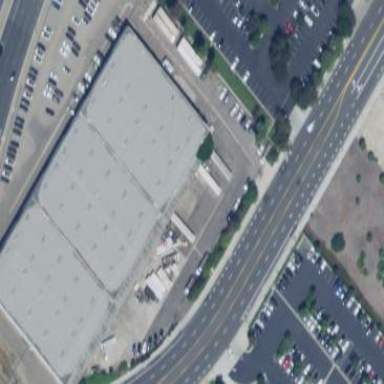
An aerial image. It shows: Commercial building.